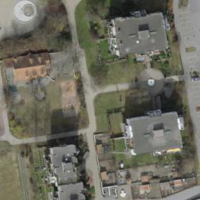
EUNIS habitat code: 54
Species observed at this site:
Cotinus coggygria